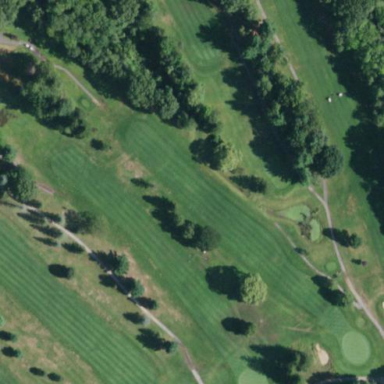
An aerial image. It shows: Golf pitch for leisure land.